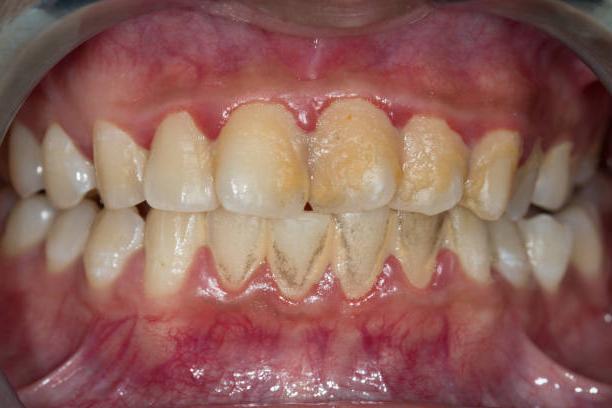
Condition: Gingivitis